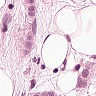
Metastatic tissue present: yes